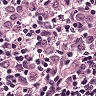
Metastatic tissue present: yes